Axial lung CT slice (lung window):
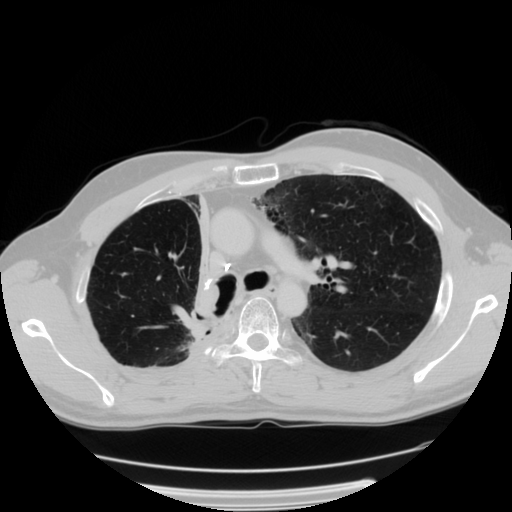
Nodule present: no